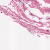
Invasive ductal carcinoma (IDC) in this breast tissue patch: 0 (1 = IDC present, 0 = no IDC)